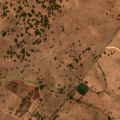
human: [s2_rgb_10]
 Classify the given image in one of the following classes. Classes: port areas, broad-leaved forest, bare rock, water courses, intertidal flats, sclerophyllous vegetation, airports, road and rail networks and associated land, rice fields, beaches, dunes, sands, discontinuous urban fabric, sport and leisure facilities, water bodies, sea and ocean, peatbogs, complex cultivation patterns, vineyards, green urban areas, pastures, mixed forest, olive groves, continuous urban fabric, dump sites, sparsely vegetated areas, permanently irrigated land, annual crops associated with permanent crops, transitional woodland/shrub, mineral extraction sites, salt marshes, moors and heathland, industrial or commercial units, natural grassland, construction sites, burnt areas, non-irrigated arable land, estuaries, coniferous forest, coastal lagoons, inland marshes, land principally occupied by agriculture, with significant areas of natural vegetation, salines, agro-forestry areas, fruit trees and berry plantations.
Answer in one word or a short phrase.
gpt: non-irrigated arable land, pastures, agro-forestry areas